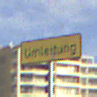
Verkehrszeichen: Umleitungsankuendigung
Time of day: MorningAfternoon
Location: Outdoor (Suburban)
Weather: PartlyCloudy
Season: NotSpecified
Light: Natural